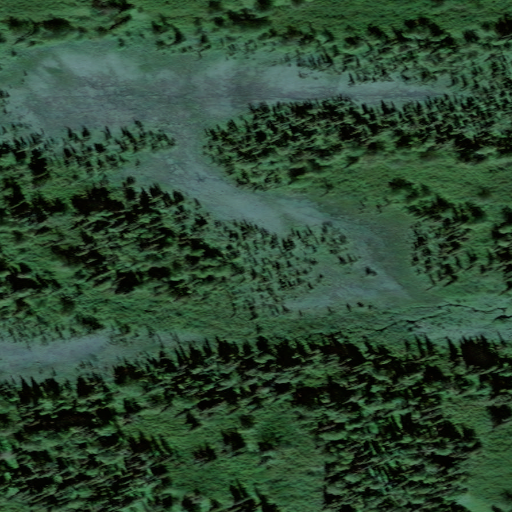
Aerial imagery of ridge(s) in Alaska named Nin Ridge containing only unknown